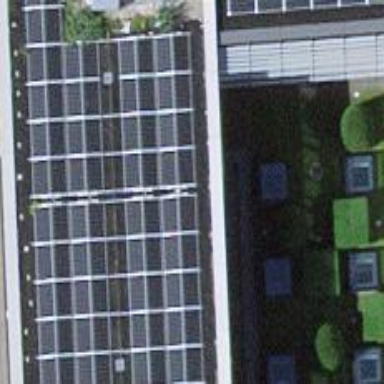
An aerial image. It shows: Solar power generator using photovoltaic method with solar photovoltaic panel types.